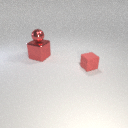
small red rubber cube to the right of large red metal cube